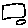
Label: square